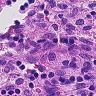
Metastatic tissue present: no